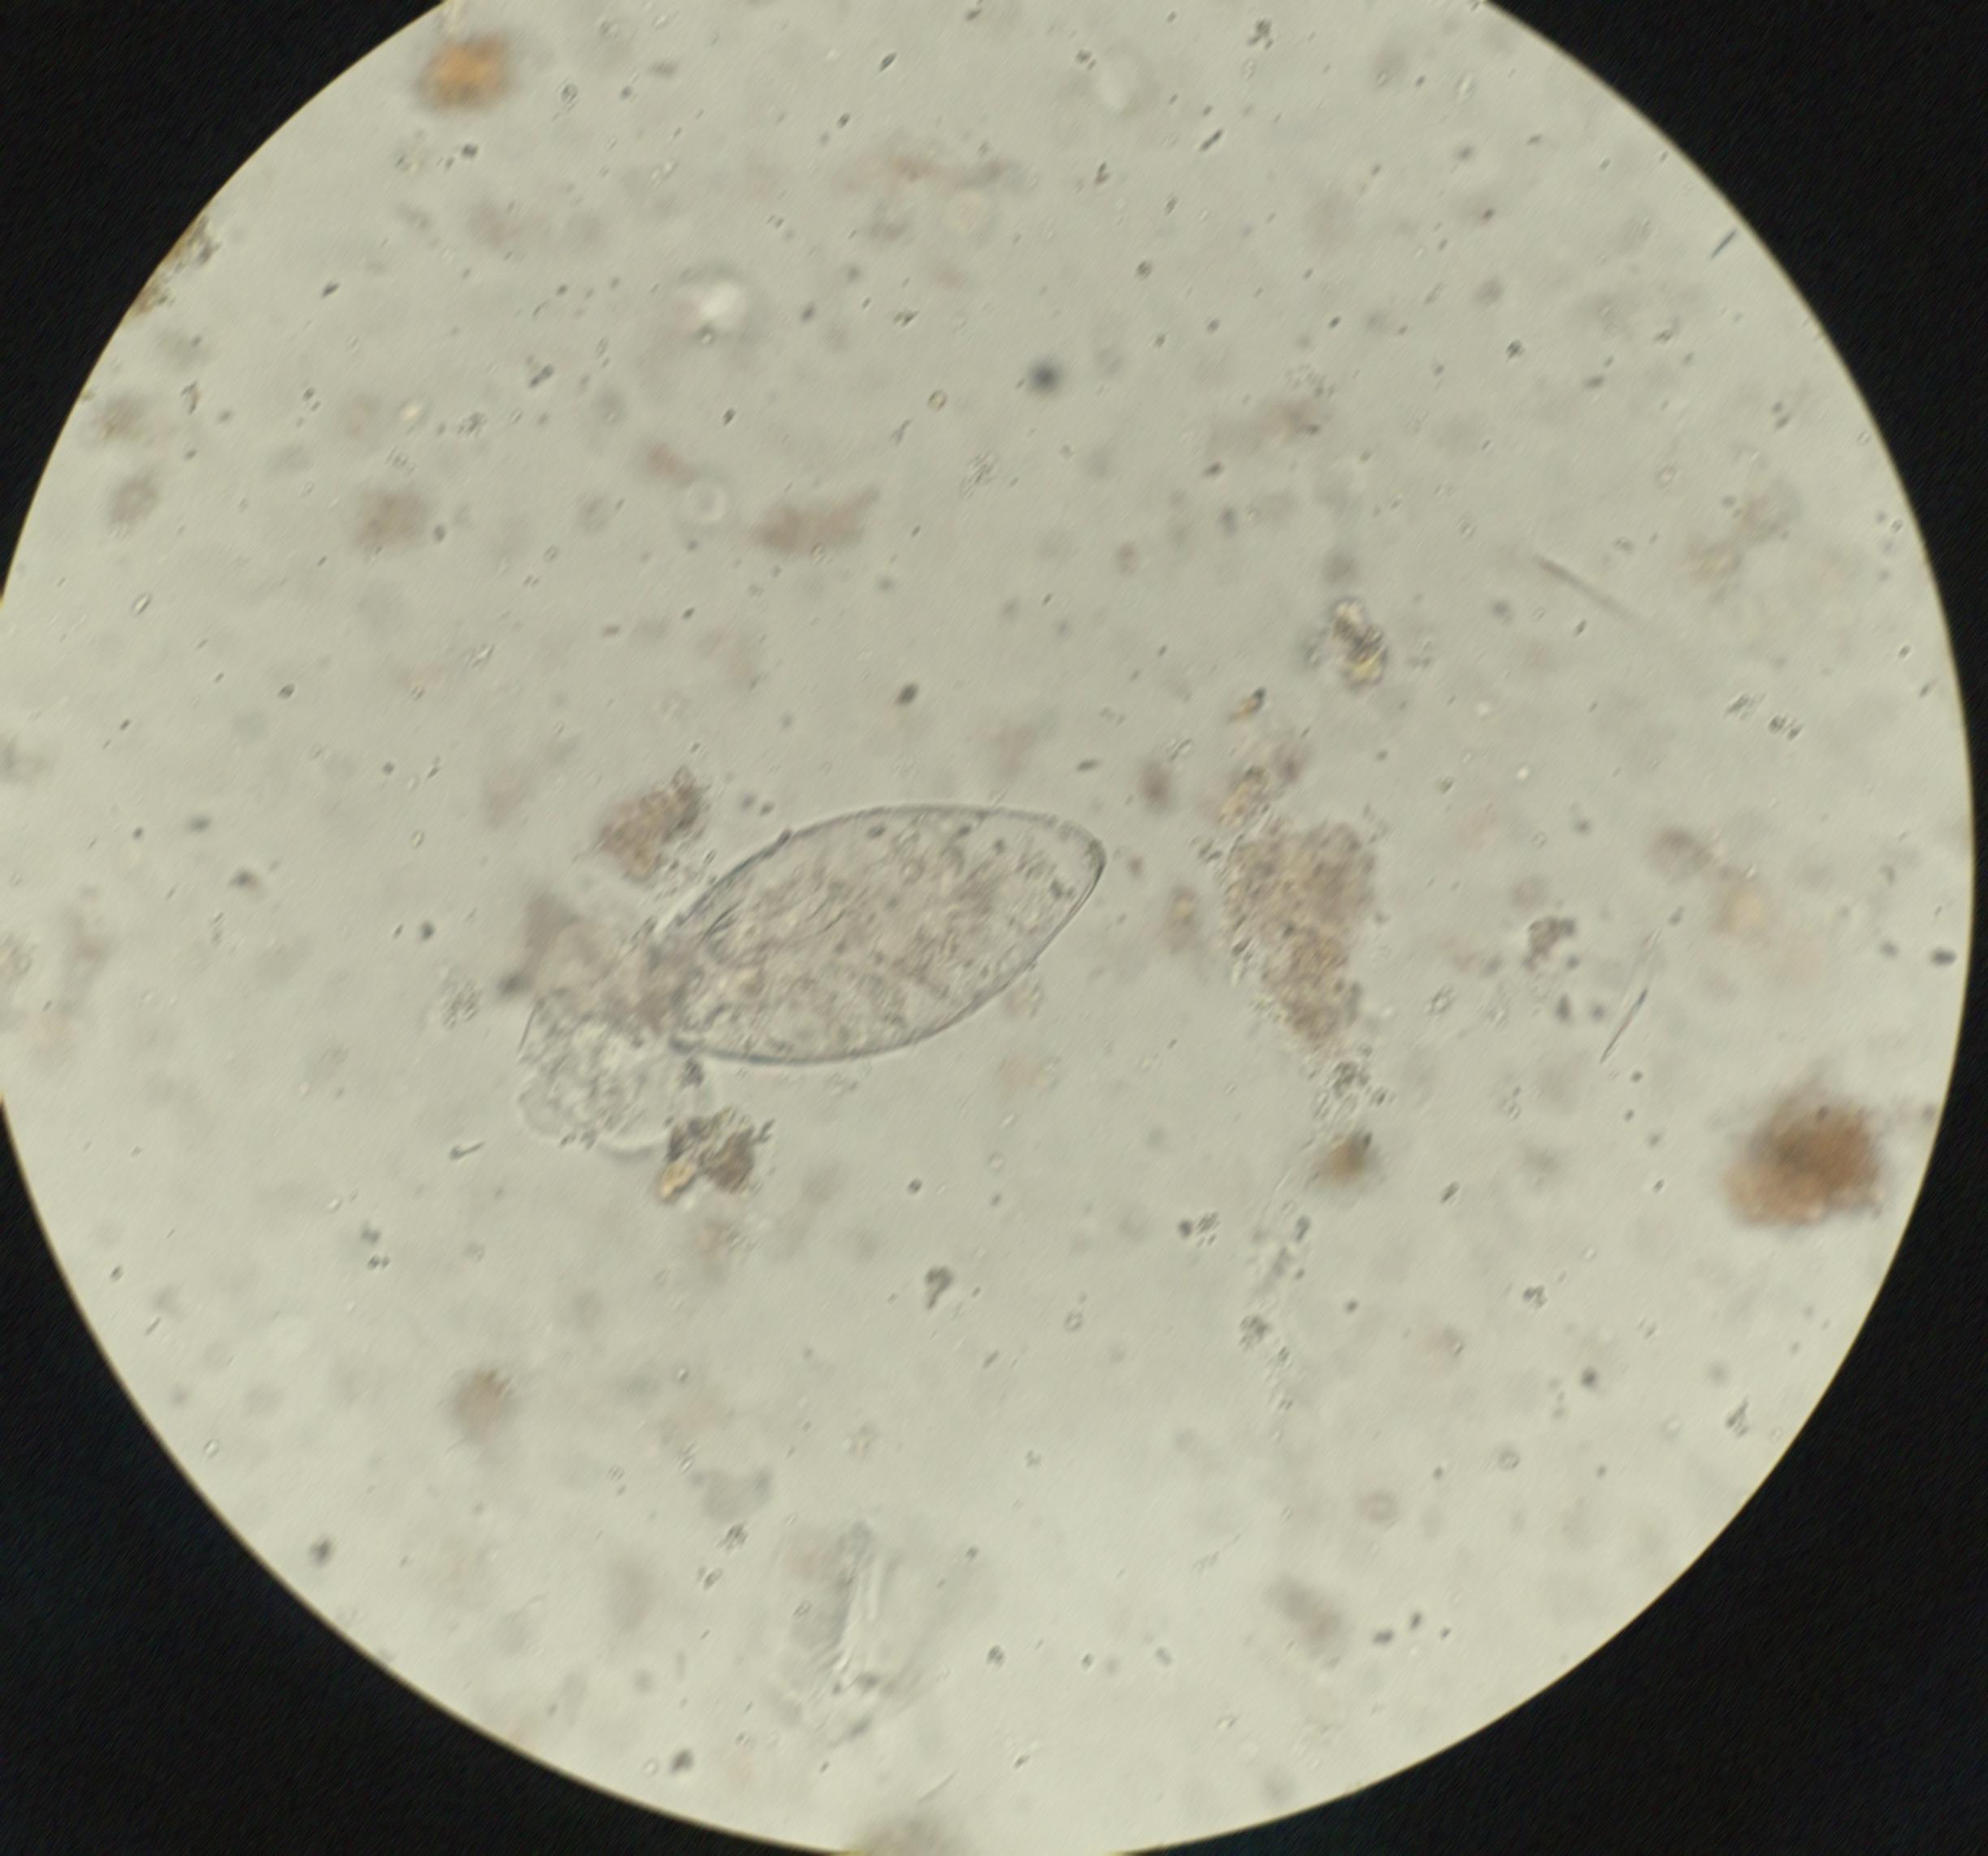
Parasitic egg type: Fasciolopsis buski